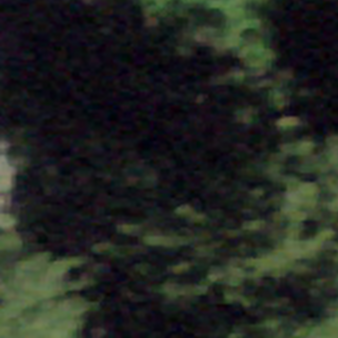
Label: other